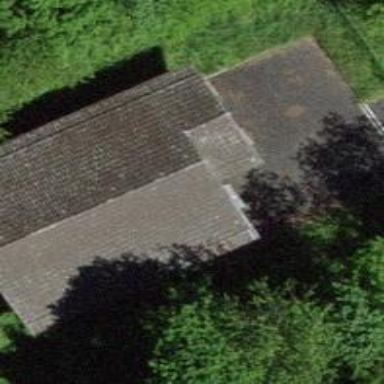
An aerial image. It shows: Service building.